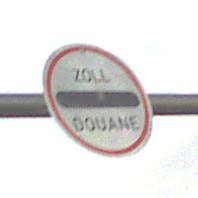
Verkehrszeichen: Zollstelle
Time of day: SunriseSunset
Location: Outdoor (Nature)
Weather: PartlyCloudy
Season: NotSpecified
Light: Natural